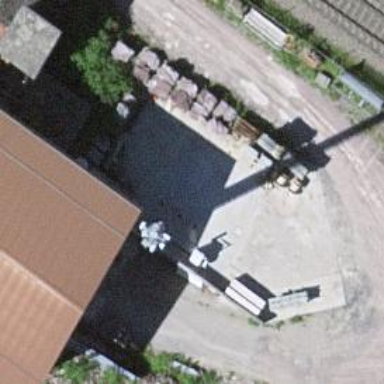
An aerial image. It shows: Mast tower used for communication.